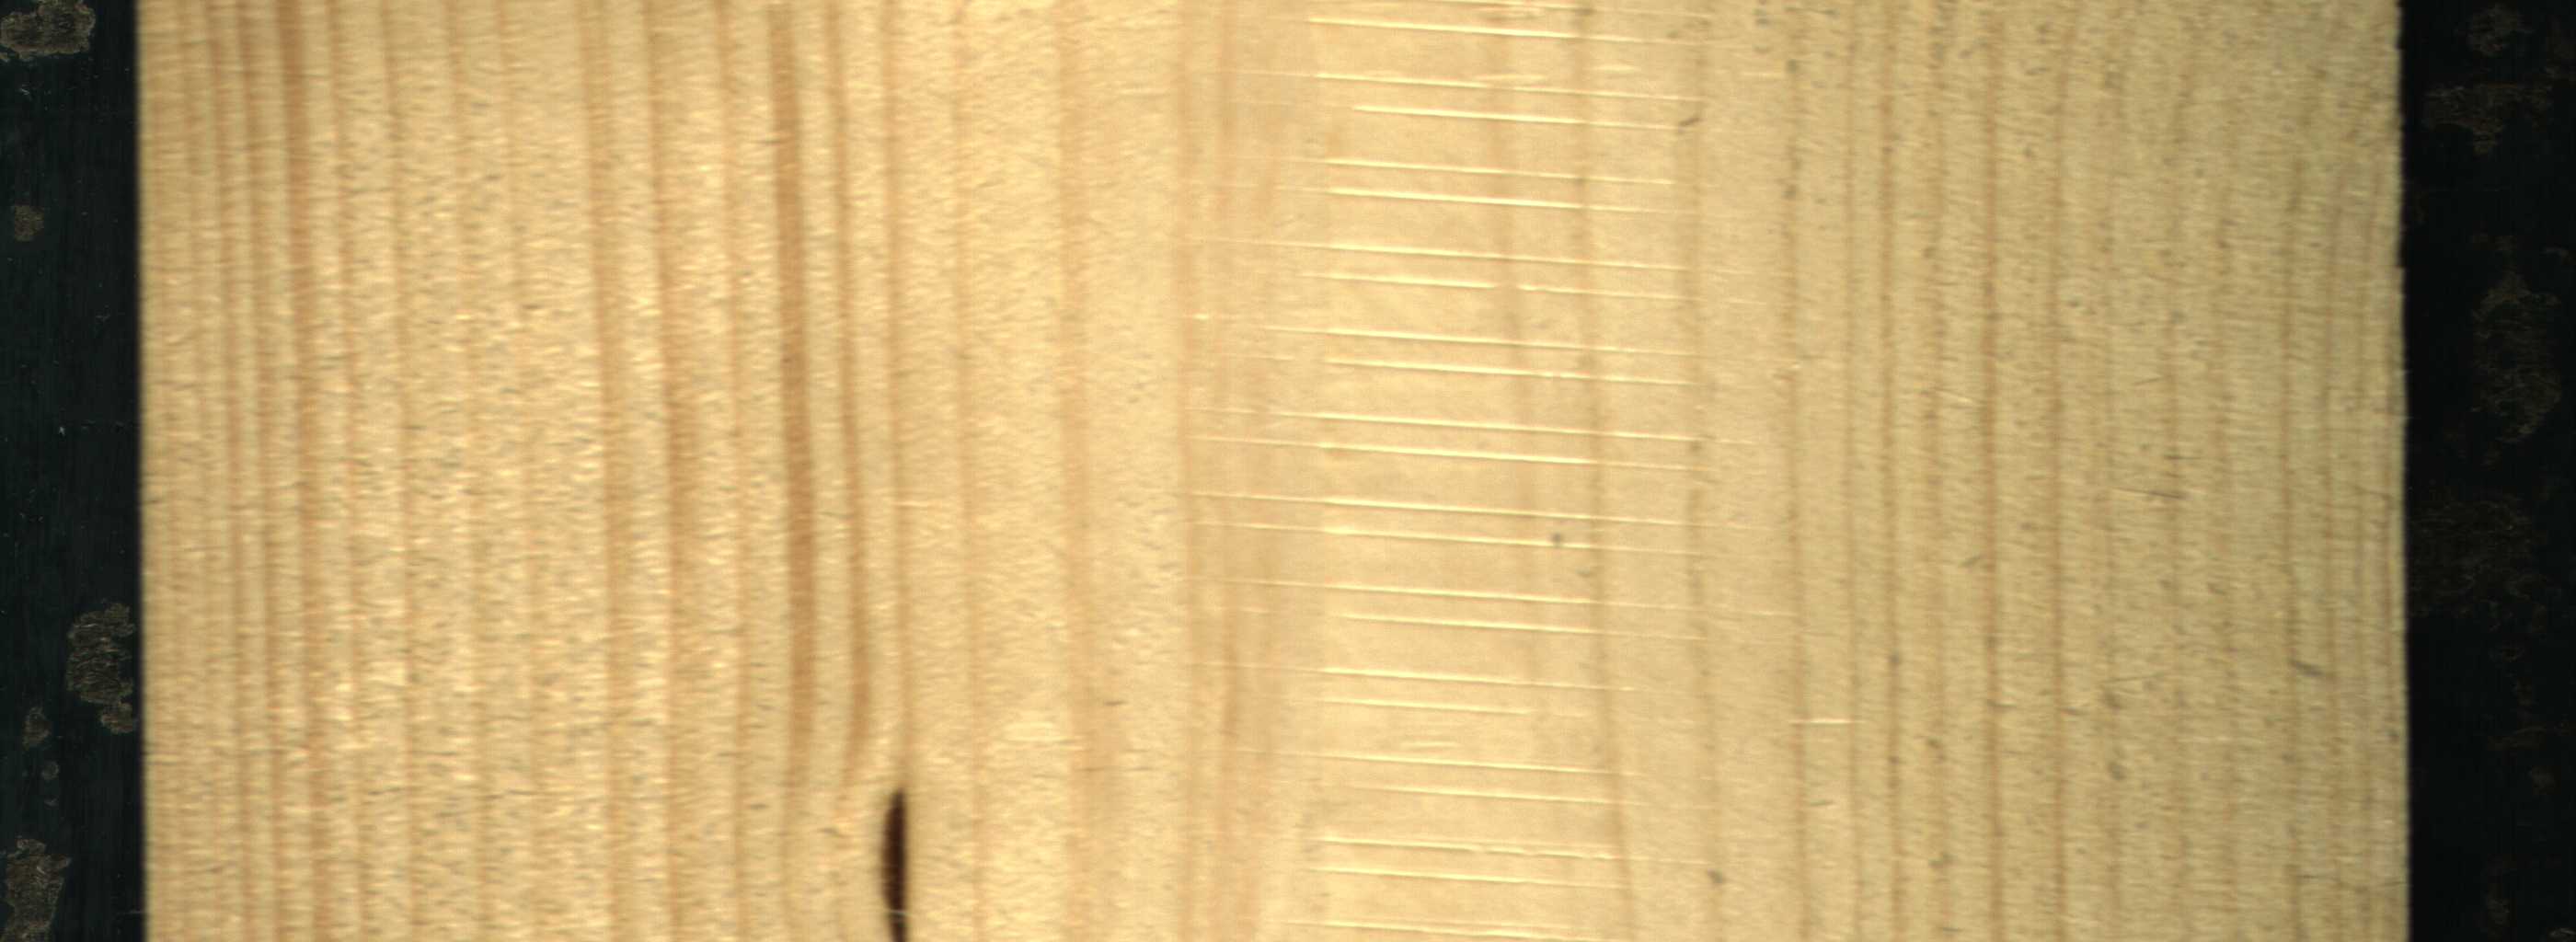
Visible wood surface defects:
resin